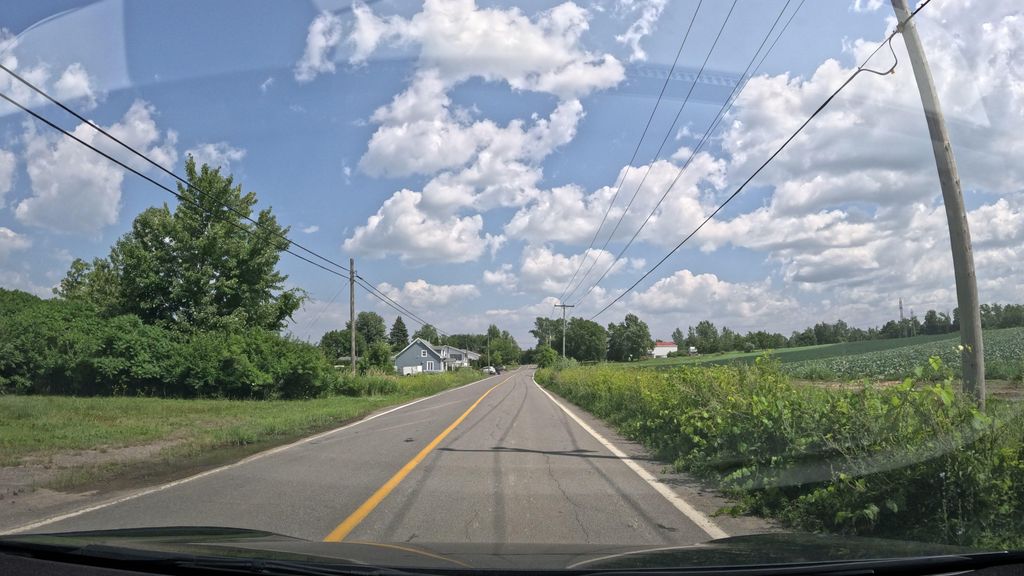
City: montreal